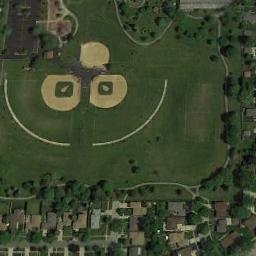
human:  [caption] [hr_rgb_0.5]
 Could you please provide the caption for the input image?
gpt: There are three baseball diamonds in the grass surrounded by the houses and trees .

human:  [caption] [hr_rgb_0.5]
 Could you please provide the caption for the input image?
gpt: There are three baseball diamonds in the middle of grass next to many houses .

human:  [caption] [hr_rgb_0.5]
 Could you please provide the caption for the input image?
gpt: There are 11 baseball courts in the picture, Four of which are double the others .

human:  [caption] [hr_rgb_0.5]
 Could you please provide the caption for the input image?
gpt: Three baseball diamonds and two of them make up a semicircle while some houses around them .

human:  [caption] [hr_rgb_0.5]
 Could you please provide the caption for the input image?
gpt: Many buildings are next to  the three baseball diamonds .